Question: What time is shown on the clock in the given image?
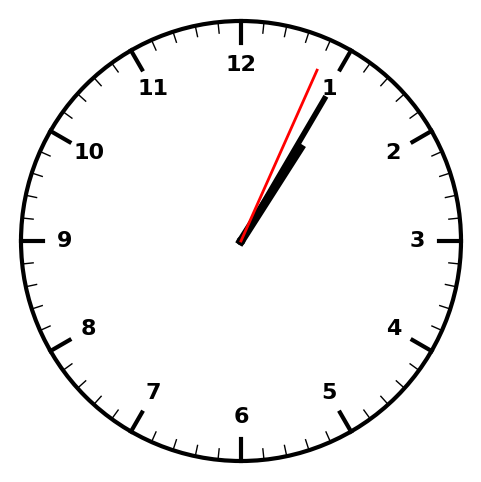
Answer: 01:05:04